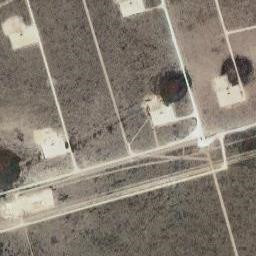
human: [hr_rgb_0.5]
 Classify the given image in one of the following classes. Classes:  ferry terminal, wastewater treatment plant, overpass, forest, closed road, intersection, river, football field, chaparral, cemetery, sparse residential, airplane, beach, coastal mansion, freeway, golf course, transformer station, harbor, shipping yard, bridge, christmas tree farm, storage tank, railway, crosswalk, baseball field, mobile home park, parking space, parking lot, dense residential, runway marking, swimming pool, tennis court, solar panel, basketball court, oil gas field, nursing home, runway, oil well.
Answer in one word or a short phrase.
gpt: oil gas field